Field crop: tomato
Growth stage: 1
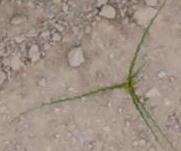
Species: cyperus